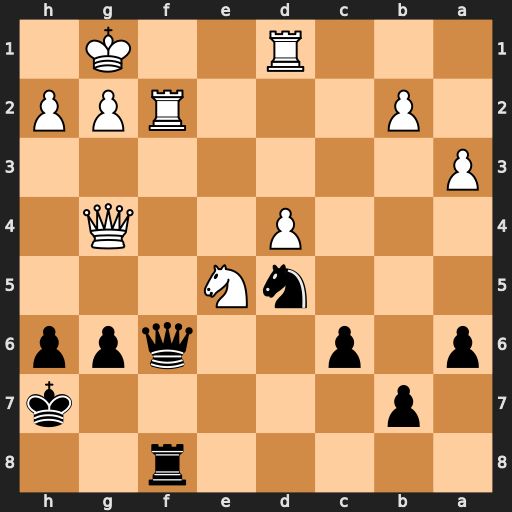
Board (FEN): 5r2/1p5k/p1p2qpp/3nN3/3P2Q1/P7/1P3RPP/3R2K1
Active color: b
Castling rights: -
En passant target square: -
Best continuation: Qxf2+ Kh1 Qf1+ Rxf1 Rxf1#